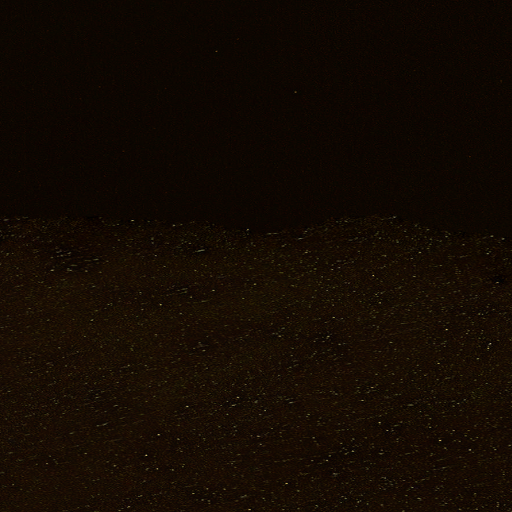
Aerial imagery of bar in Alaska named Village Reefs containing only unknown